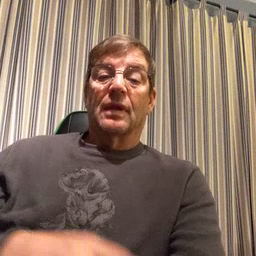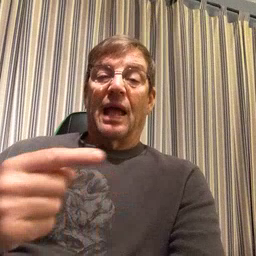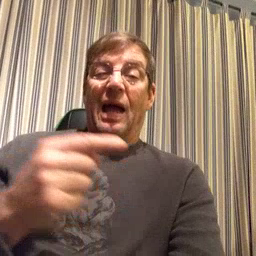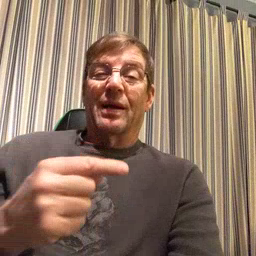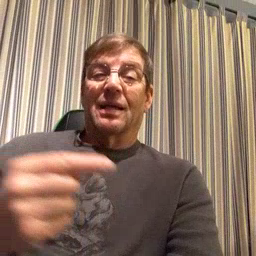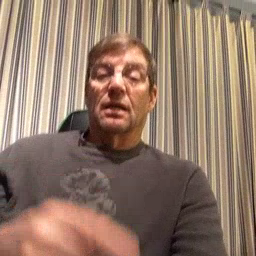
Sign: owie